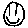
Label: smiley face